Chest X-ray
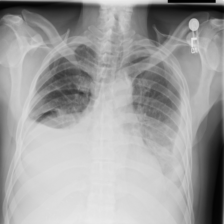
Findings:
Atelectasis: negative
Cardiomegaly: negative
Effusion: positive
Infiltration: negative
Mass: negative
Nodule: negative
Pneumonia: negative
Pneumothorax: negative
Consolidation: negative
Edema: negative
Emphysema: negative
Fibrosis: negative
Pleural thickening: negative
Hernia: negative